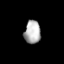
Tissue: lung
Cell type: Epithelial cells
Senescence score: 0.1531
Nuclear area (px): 369
Mean DAPI intensity: 177.016